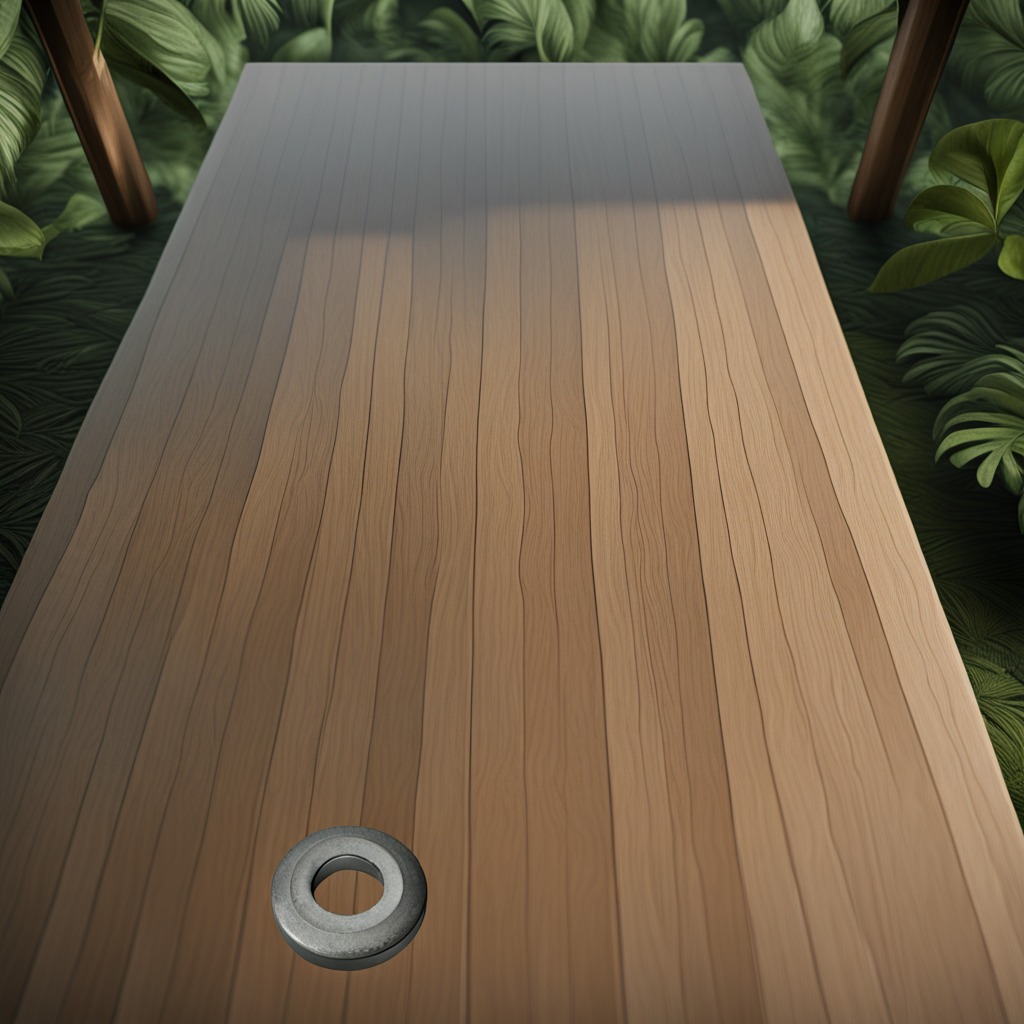
A flat metal washer lies on the wooden table inside a jungle field workshop tent.